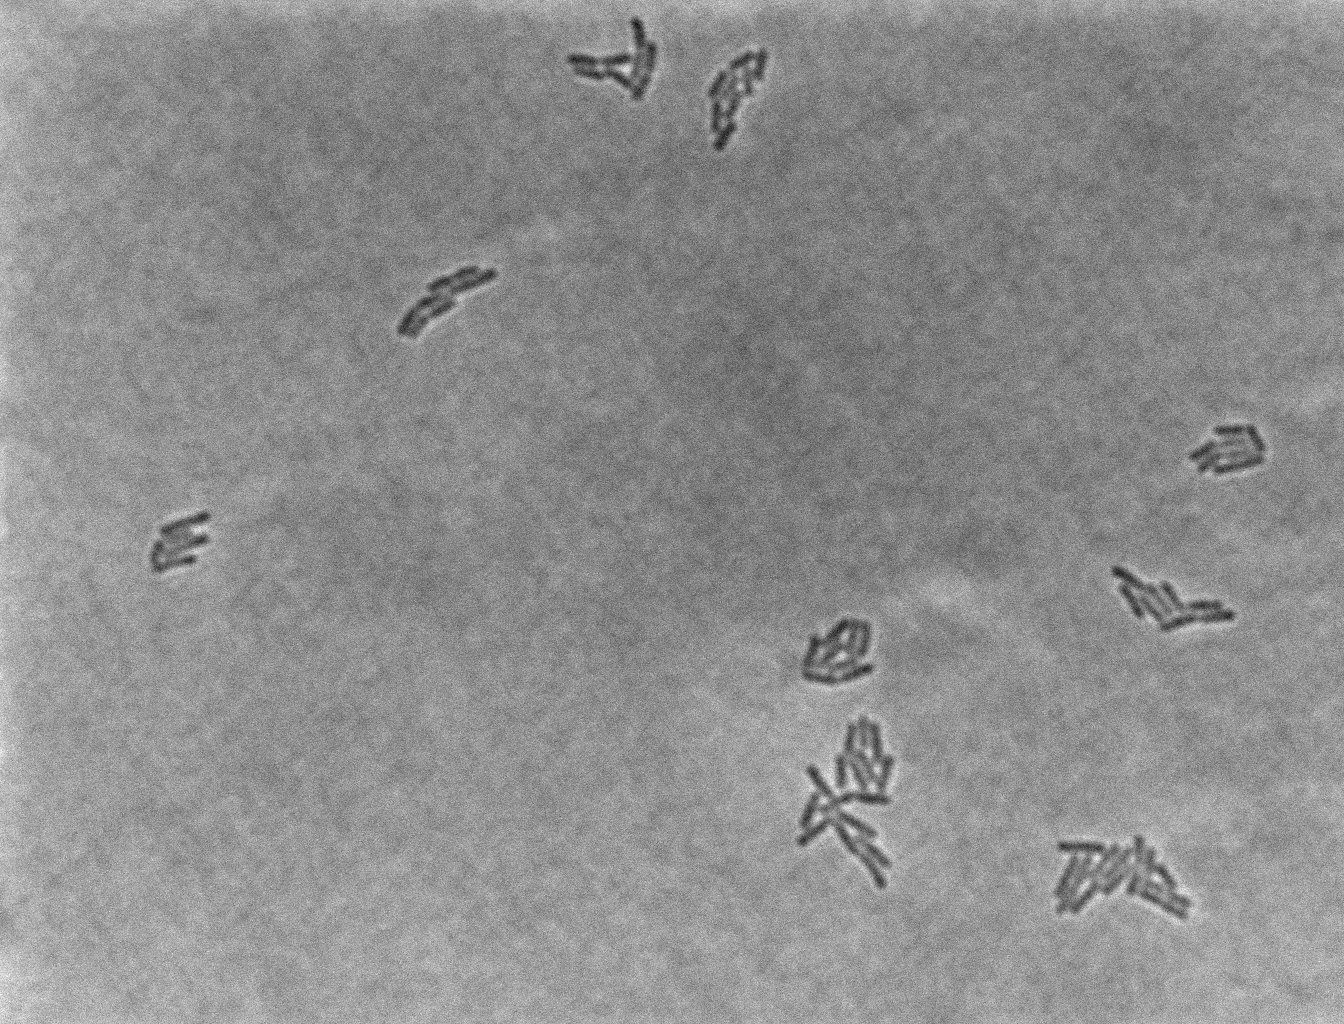
Brightfield microscopy, 60x objective, 3 h incubation